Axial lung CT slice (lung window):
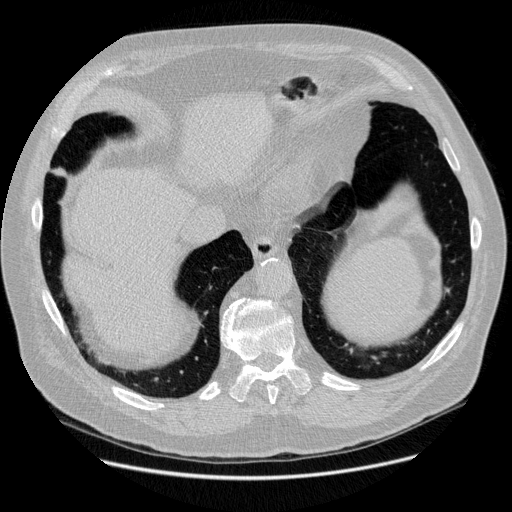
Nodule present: no